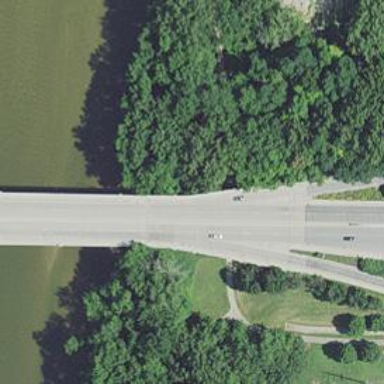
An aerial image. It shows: Asphalt road on bridge. The road is secondary road and also considered as expressway.